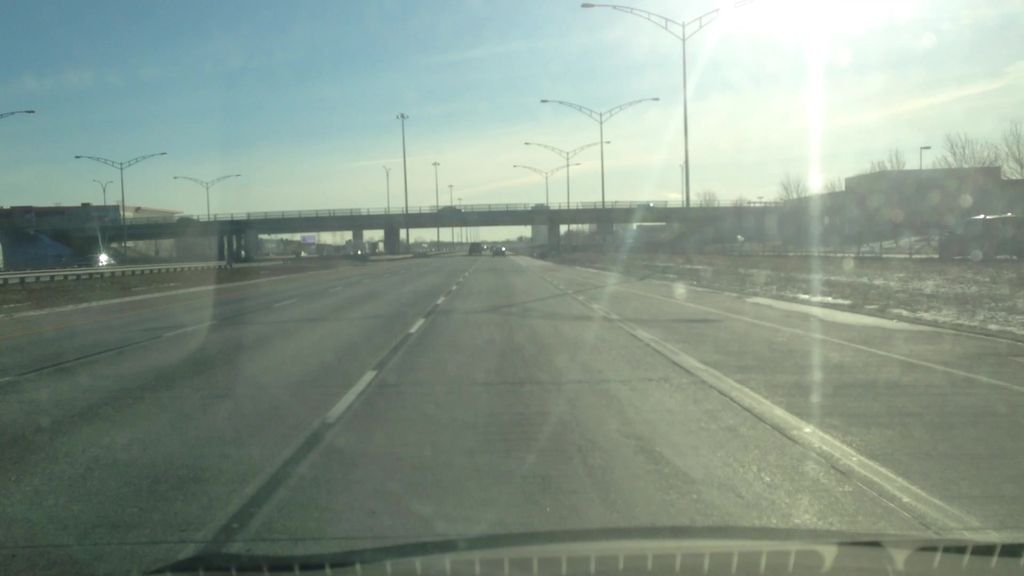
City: montreal